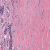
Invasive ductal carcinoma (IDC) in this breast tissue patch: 1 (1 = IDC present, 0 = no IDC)